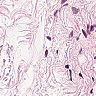
Metastatic tissue present: no